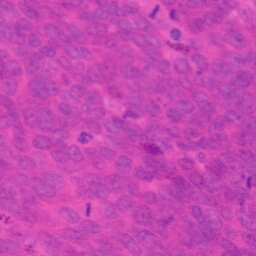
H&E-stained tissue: Colon